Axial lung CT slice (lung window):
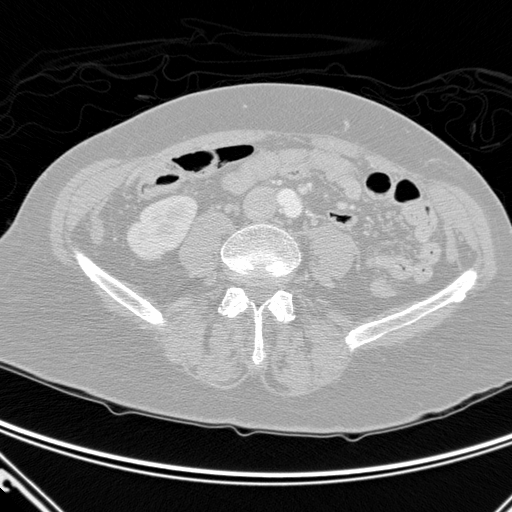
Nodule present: no